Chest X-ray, AP view. Patient: 44 years old, sex M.
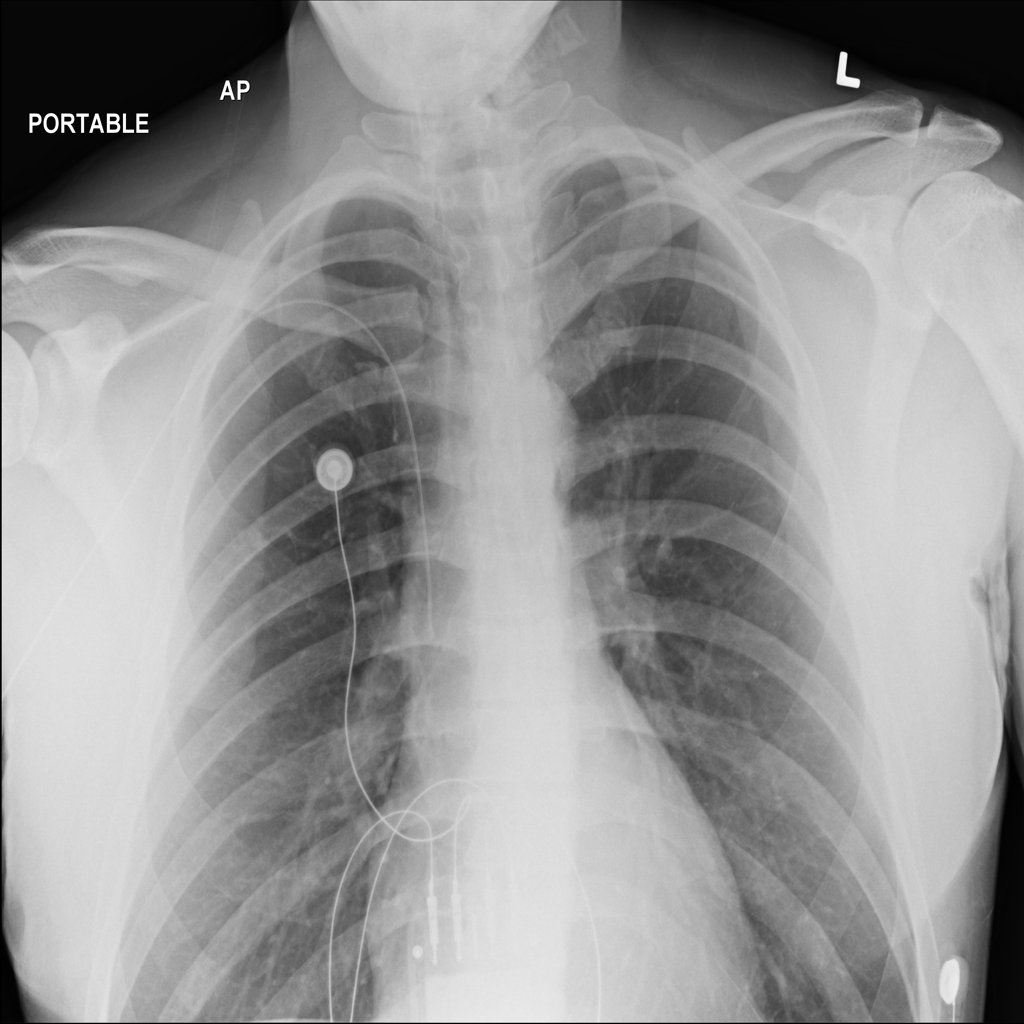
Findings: No Finding